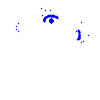
Particle: electron